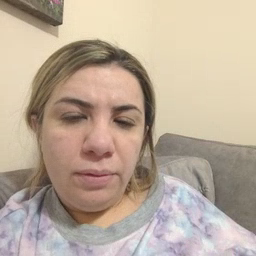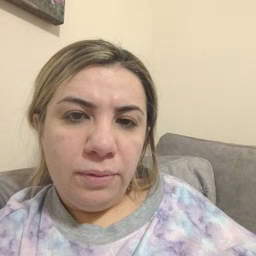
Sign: first